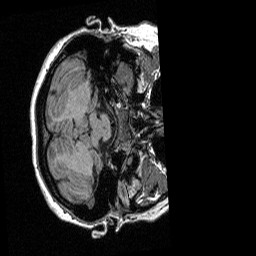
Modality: T1w
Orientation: axial
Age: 38
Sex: female
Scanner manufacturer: siemens
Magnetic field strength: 3 T
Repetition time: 2.3 s
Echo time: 0.00298 s